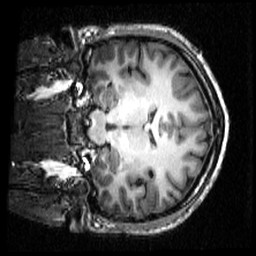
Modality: T1w
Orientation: coronal
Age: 23
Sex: male